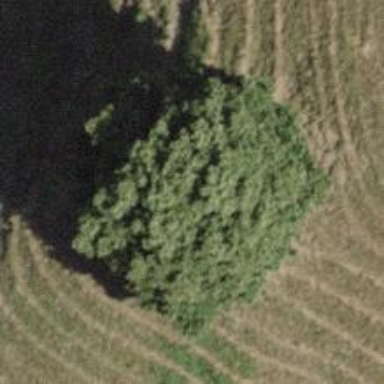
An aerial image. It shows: Deciduous tree with lush green leaves.